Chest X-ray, PA view. Patient: 57 years old, sex M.
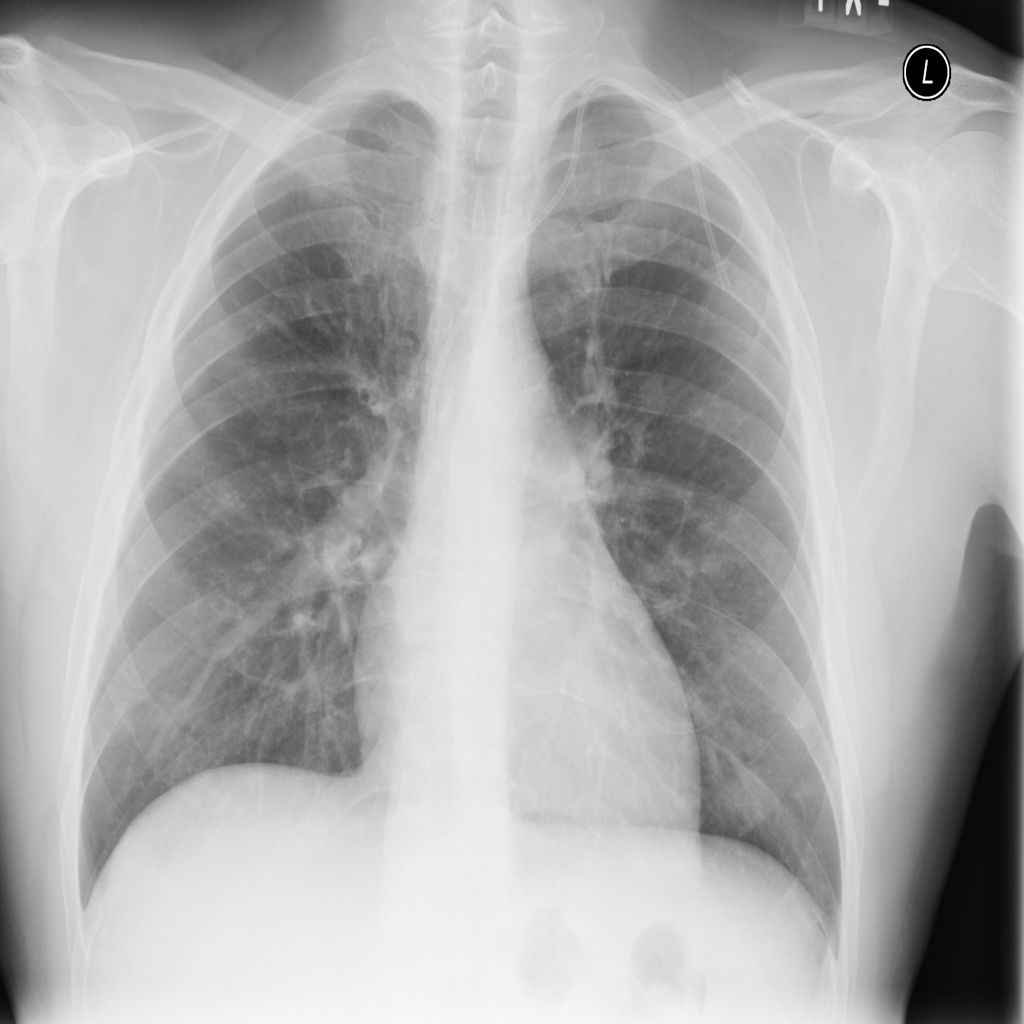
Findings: Nodule